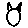
Label: cat